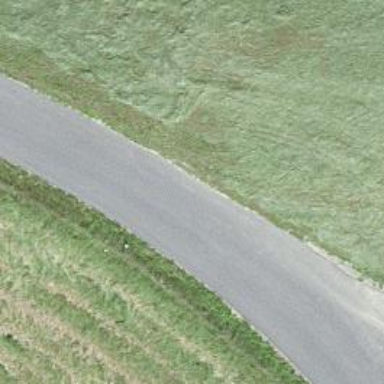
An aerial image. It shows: Unclassified road with asphalt surface.